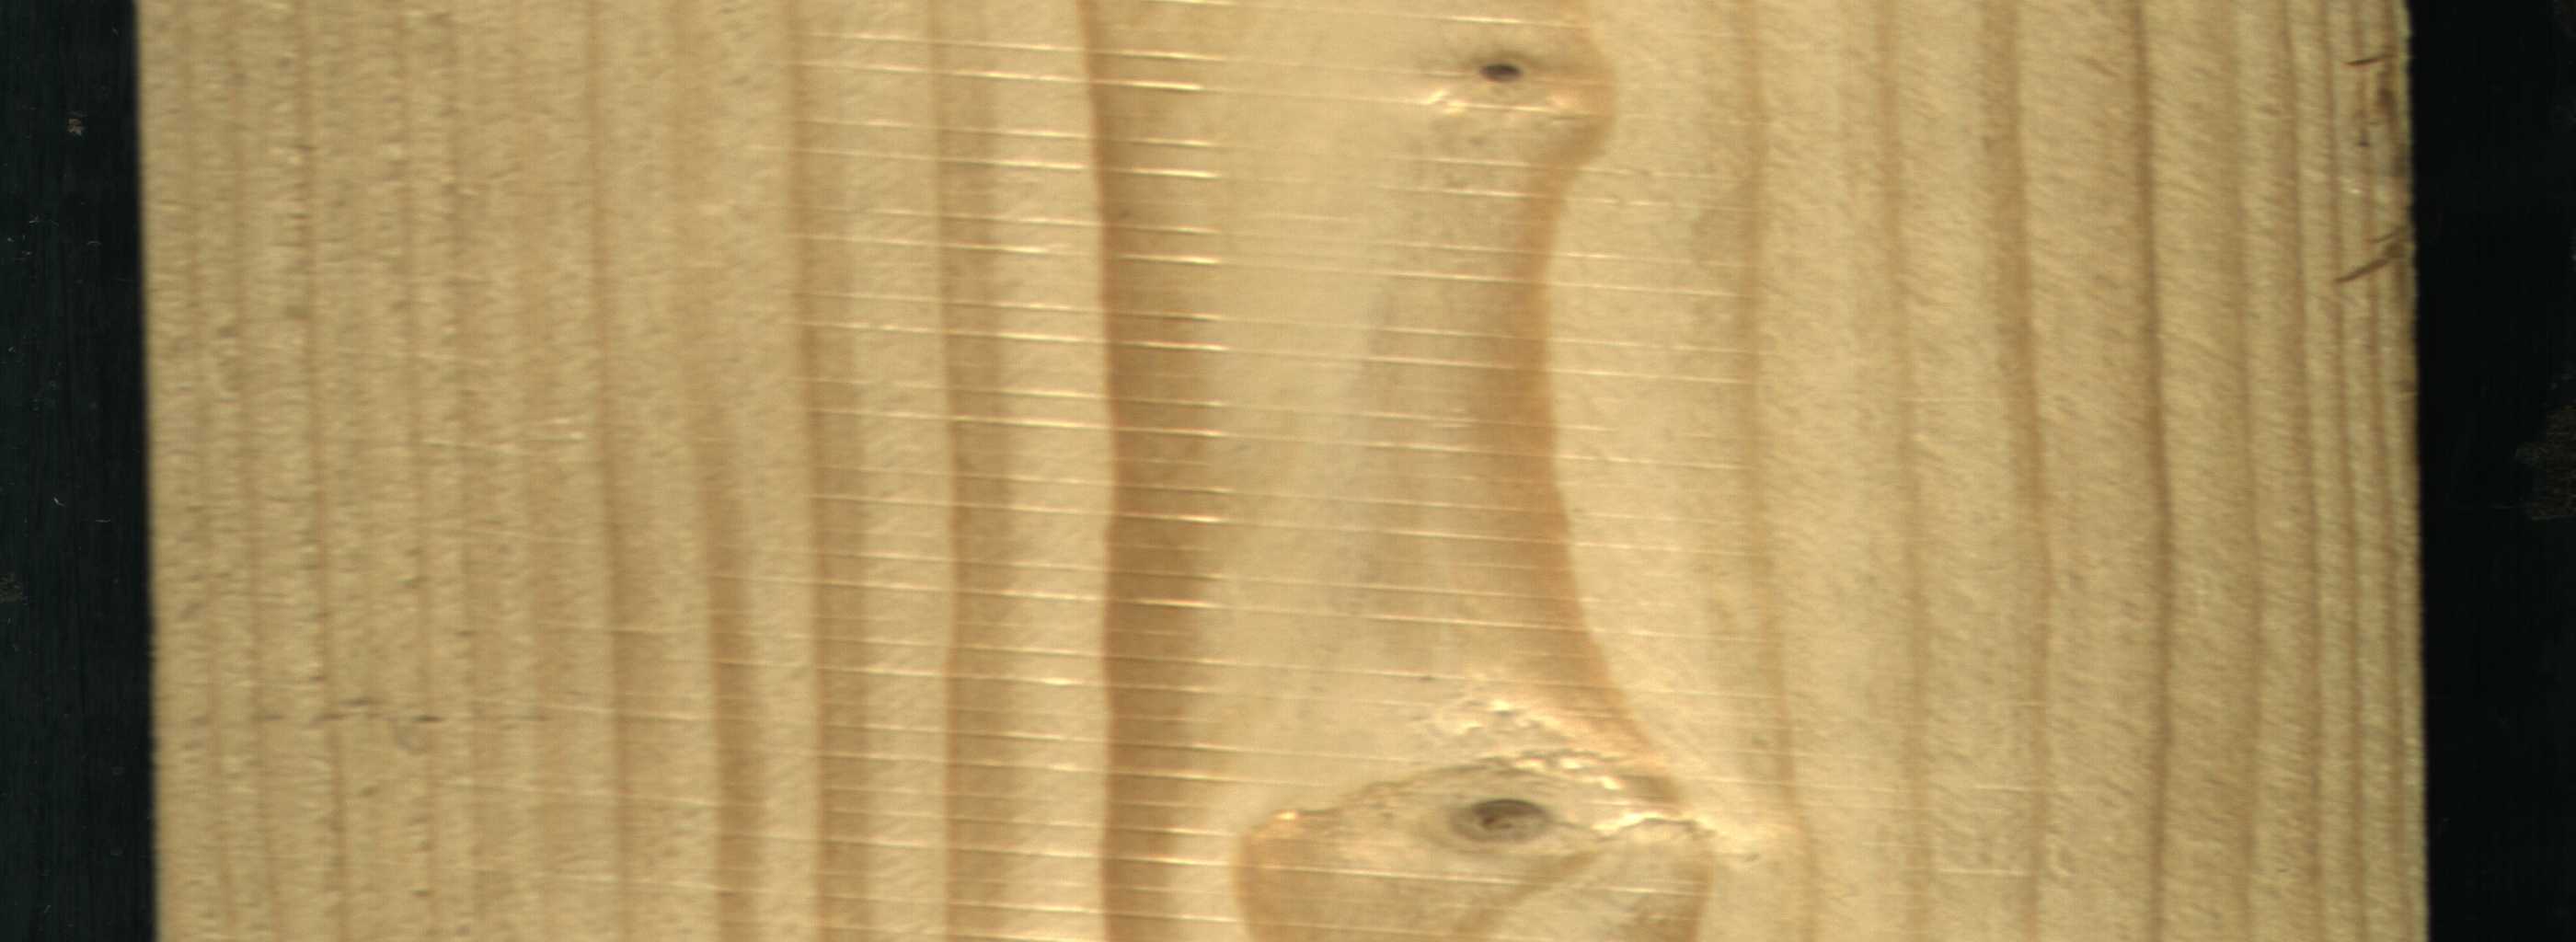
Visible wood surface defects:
Live_Knot
Live_Knot